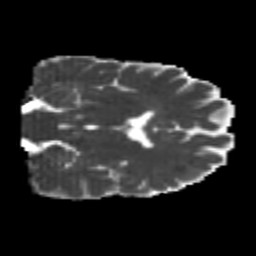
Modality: MD
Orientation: coronal
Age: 24
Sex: male
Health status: healthy
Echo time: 0.074 s